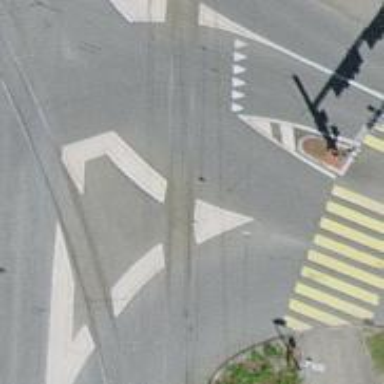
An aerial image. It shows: Level crossing along the railway.